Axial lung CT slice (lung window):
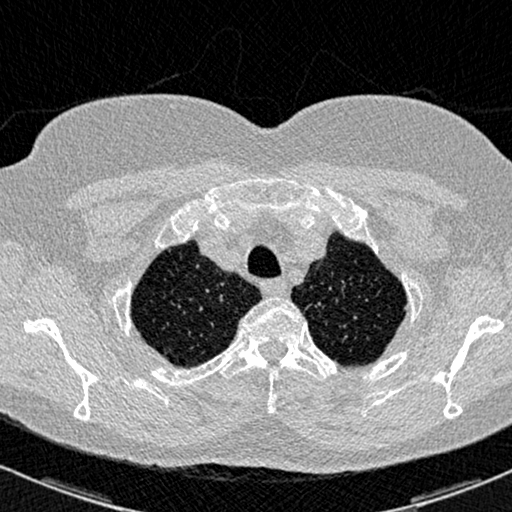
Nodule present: no